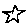
Label: star